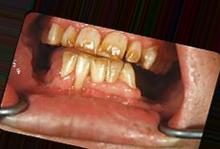
Condition: Tooth Discoloration